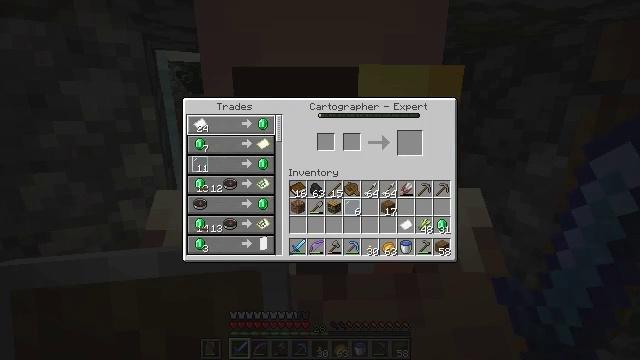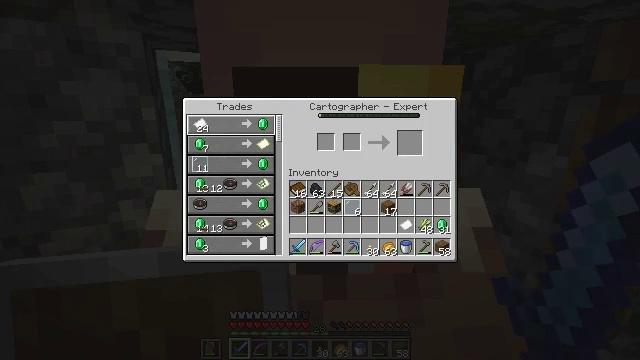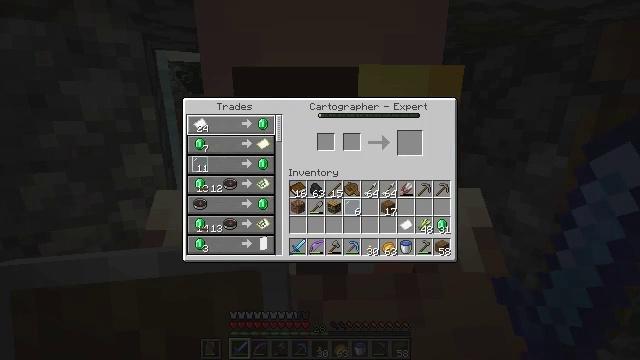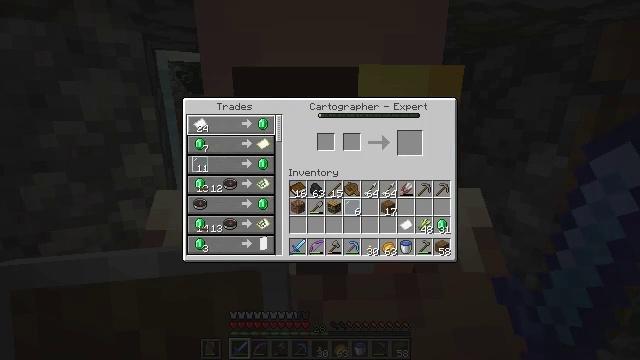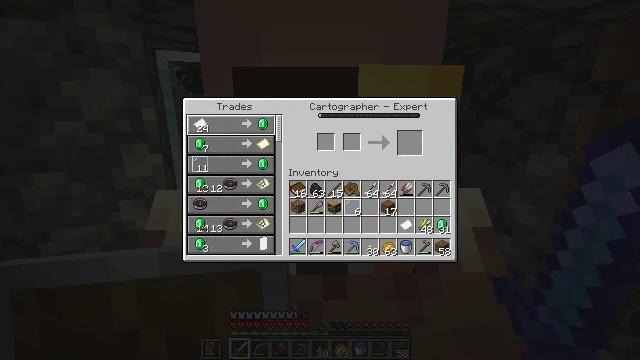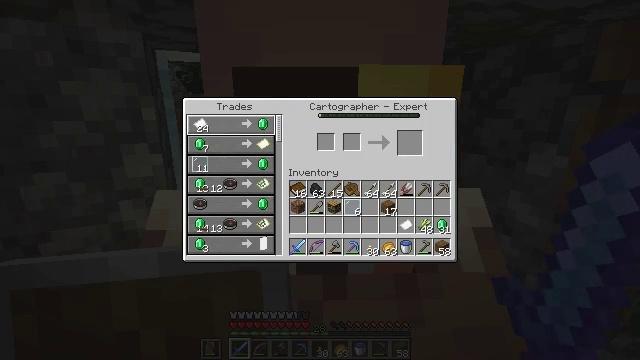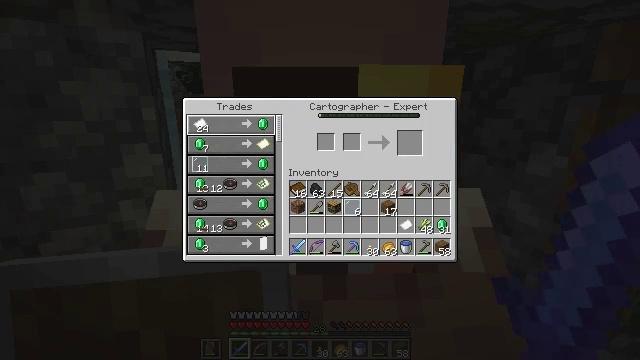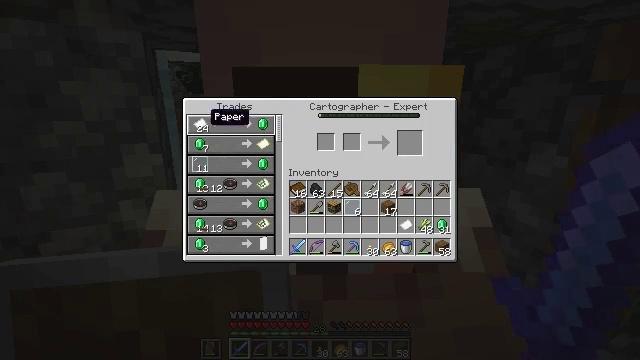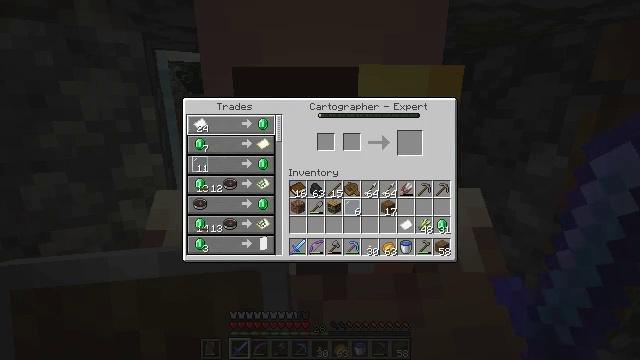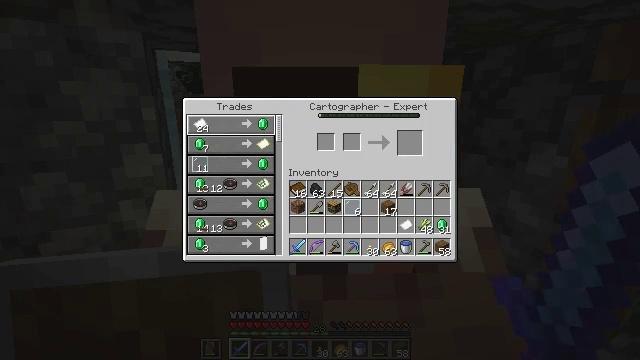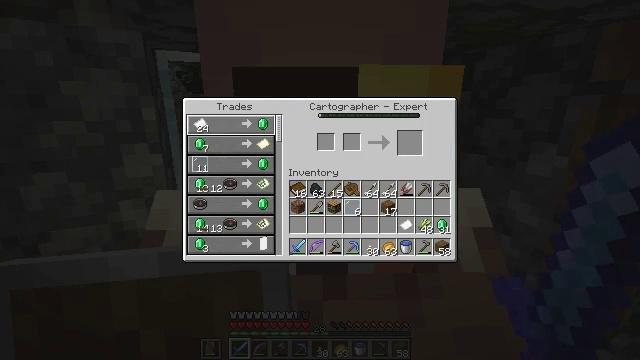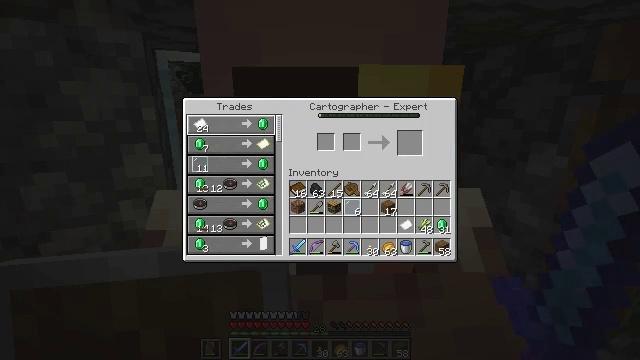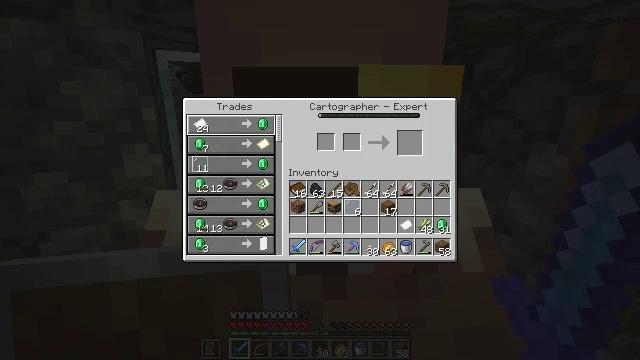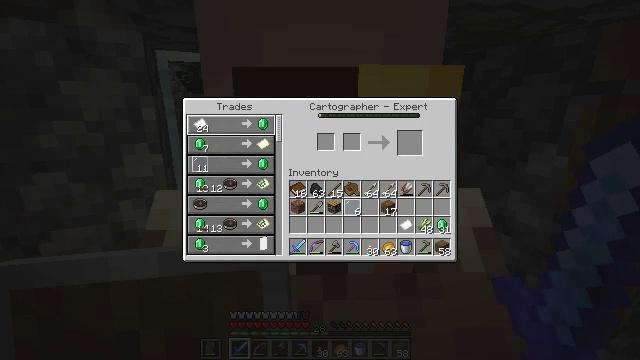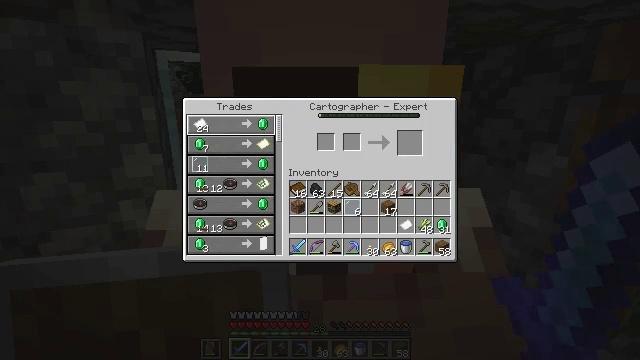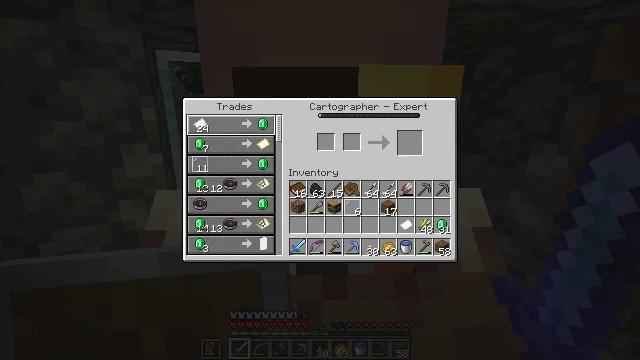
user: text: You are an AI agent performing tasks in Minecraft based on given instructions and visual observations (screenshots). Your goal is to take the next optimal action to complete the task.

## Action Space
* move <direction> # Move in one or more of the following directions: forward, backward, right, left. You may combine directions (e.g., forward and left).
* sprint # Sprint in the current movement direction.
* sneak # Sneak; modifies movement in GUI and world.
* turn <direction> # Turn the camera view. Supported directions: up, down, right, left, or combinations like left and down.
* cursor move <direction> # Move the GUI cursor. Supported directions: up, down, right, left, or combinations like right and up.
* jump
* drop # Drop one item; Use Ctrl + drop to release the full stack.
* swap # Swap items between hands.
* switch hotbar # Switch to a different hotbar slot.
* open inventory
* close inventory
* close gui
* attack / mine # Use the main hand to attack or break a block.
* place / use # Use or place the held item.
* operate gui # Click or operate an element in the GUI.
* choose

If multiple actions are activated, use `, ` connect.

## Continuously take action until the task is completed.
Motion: motion action
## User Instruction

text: Pull up beetroots from the soil.
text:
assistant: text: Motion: cursor move left
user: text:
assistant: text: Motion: cursor move left
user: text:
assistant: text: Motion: cursor move left
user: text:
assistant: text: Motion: no_op
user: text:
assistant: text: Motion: no_op
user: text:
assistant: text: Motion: no_op
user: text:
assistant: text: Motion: cursor move left
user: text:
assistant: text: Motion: cursor move right
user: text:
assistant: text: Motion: cursor move right
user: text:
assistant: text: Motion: cursor move left
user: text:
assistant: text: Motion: cursor move right
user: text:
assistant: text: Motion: no_op
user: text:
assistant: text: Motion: no_op
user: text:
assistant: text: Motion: no_op
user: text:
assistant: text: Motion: no_op
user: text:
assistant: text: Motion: cursor move right
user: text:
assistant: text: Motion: cursor move right
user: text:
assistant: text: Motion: no_op
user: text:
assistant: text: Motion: no_op
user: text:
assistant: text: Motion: no_op
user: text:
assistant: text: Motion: no_op
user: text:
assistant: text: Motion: no_op
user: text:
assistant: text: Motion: no_op
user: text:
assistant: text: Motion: no_op
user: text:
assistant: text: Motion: cursor move down
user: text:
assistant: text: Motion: cursor move right and down
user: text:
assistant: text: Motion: cursor move right and down
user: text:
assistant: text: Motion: cursor move right
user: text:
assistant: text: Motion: cursor move left and up
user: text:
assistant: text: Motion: cursor move left and up